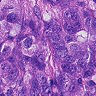
Metastatic tissue present: yes